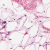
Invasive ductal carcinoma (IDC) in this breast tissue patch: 0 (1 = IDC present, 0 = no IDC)